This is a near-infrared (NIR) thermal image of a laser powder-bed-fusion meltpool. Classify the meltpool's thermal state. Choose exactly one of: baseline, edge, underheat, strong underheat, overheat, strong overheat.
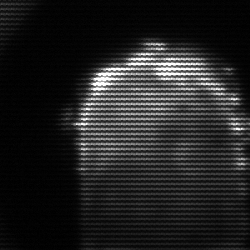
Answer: baseline